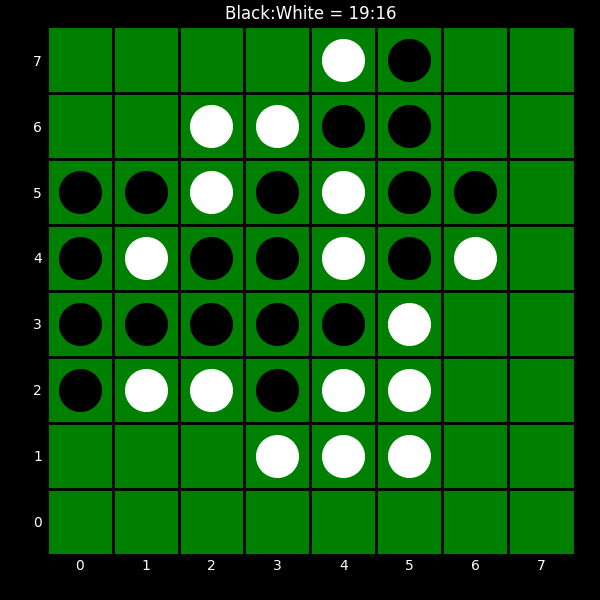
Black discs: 19
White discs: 16